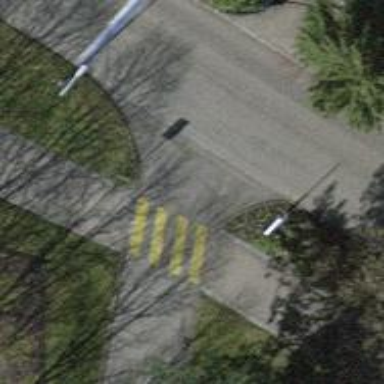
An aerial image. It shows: Uncontrolled zebra crossing on the road.